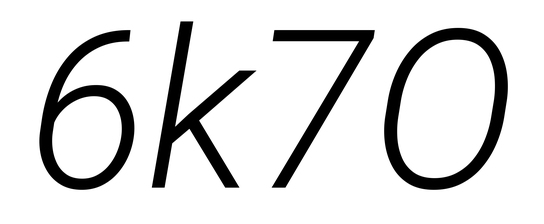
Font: Roboto-Italic_Light_Italic